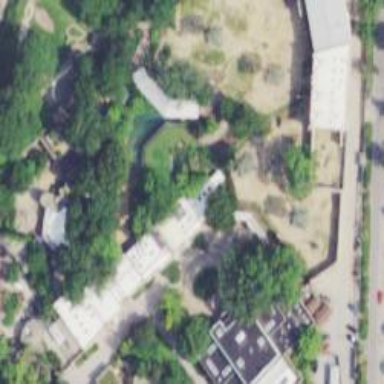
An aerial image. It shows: Enclosure in the zoo.